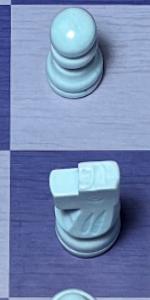
Label: Knight_White